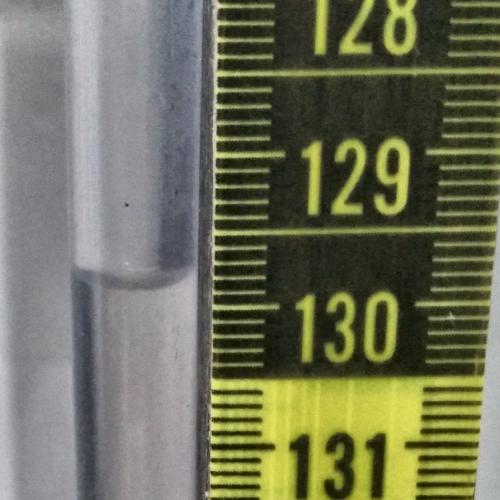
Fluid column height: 129.8 cm